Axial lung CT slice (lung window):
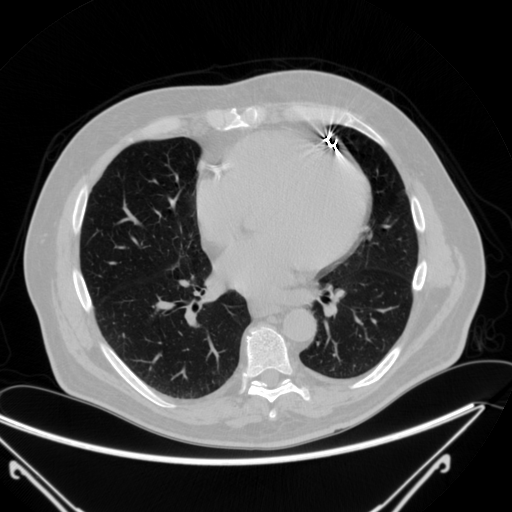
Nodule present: no